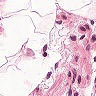
Metastatic tissue present: no